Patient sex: F
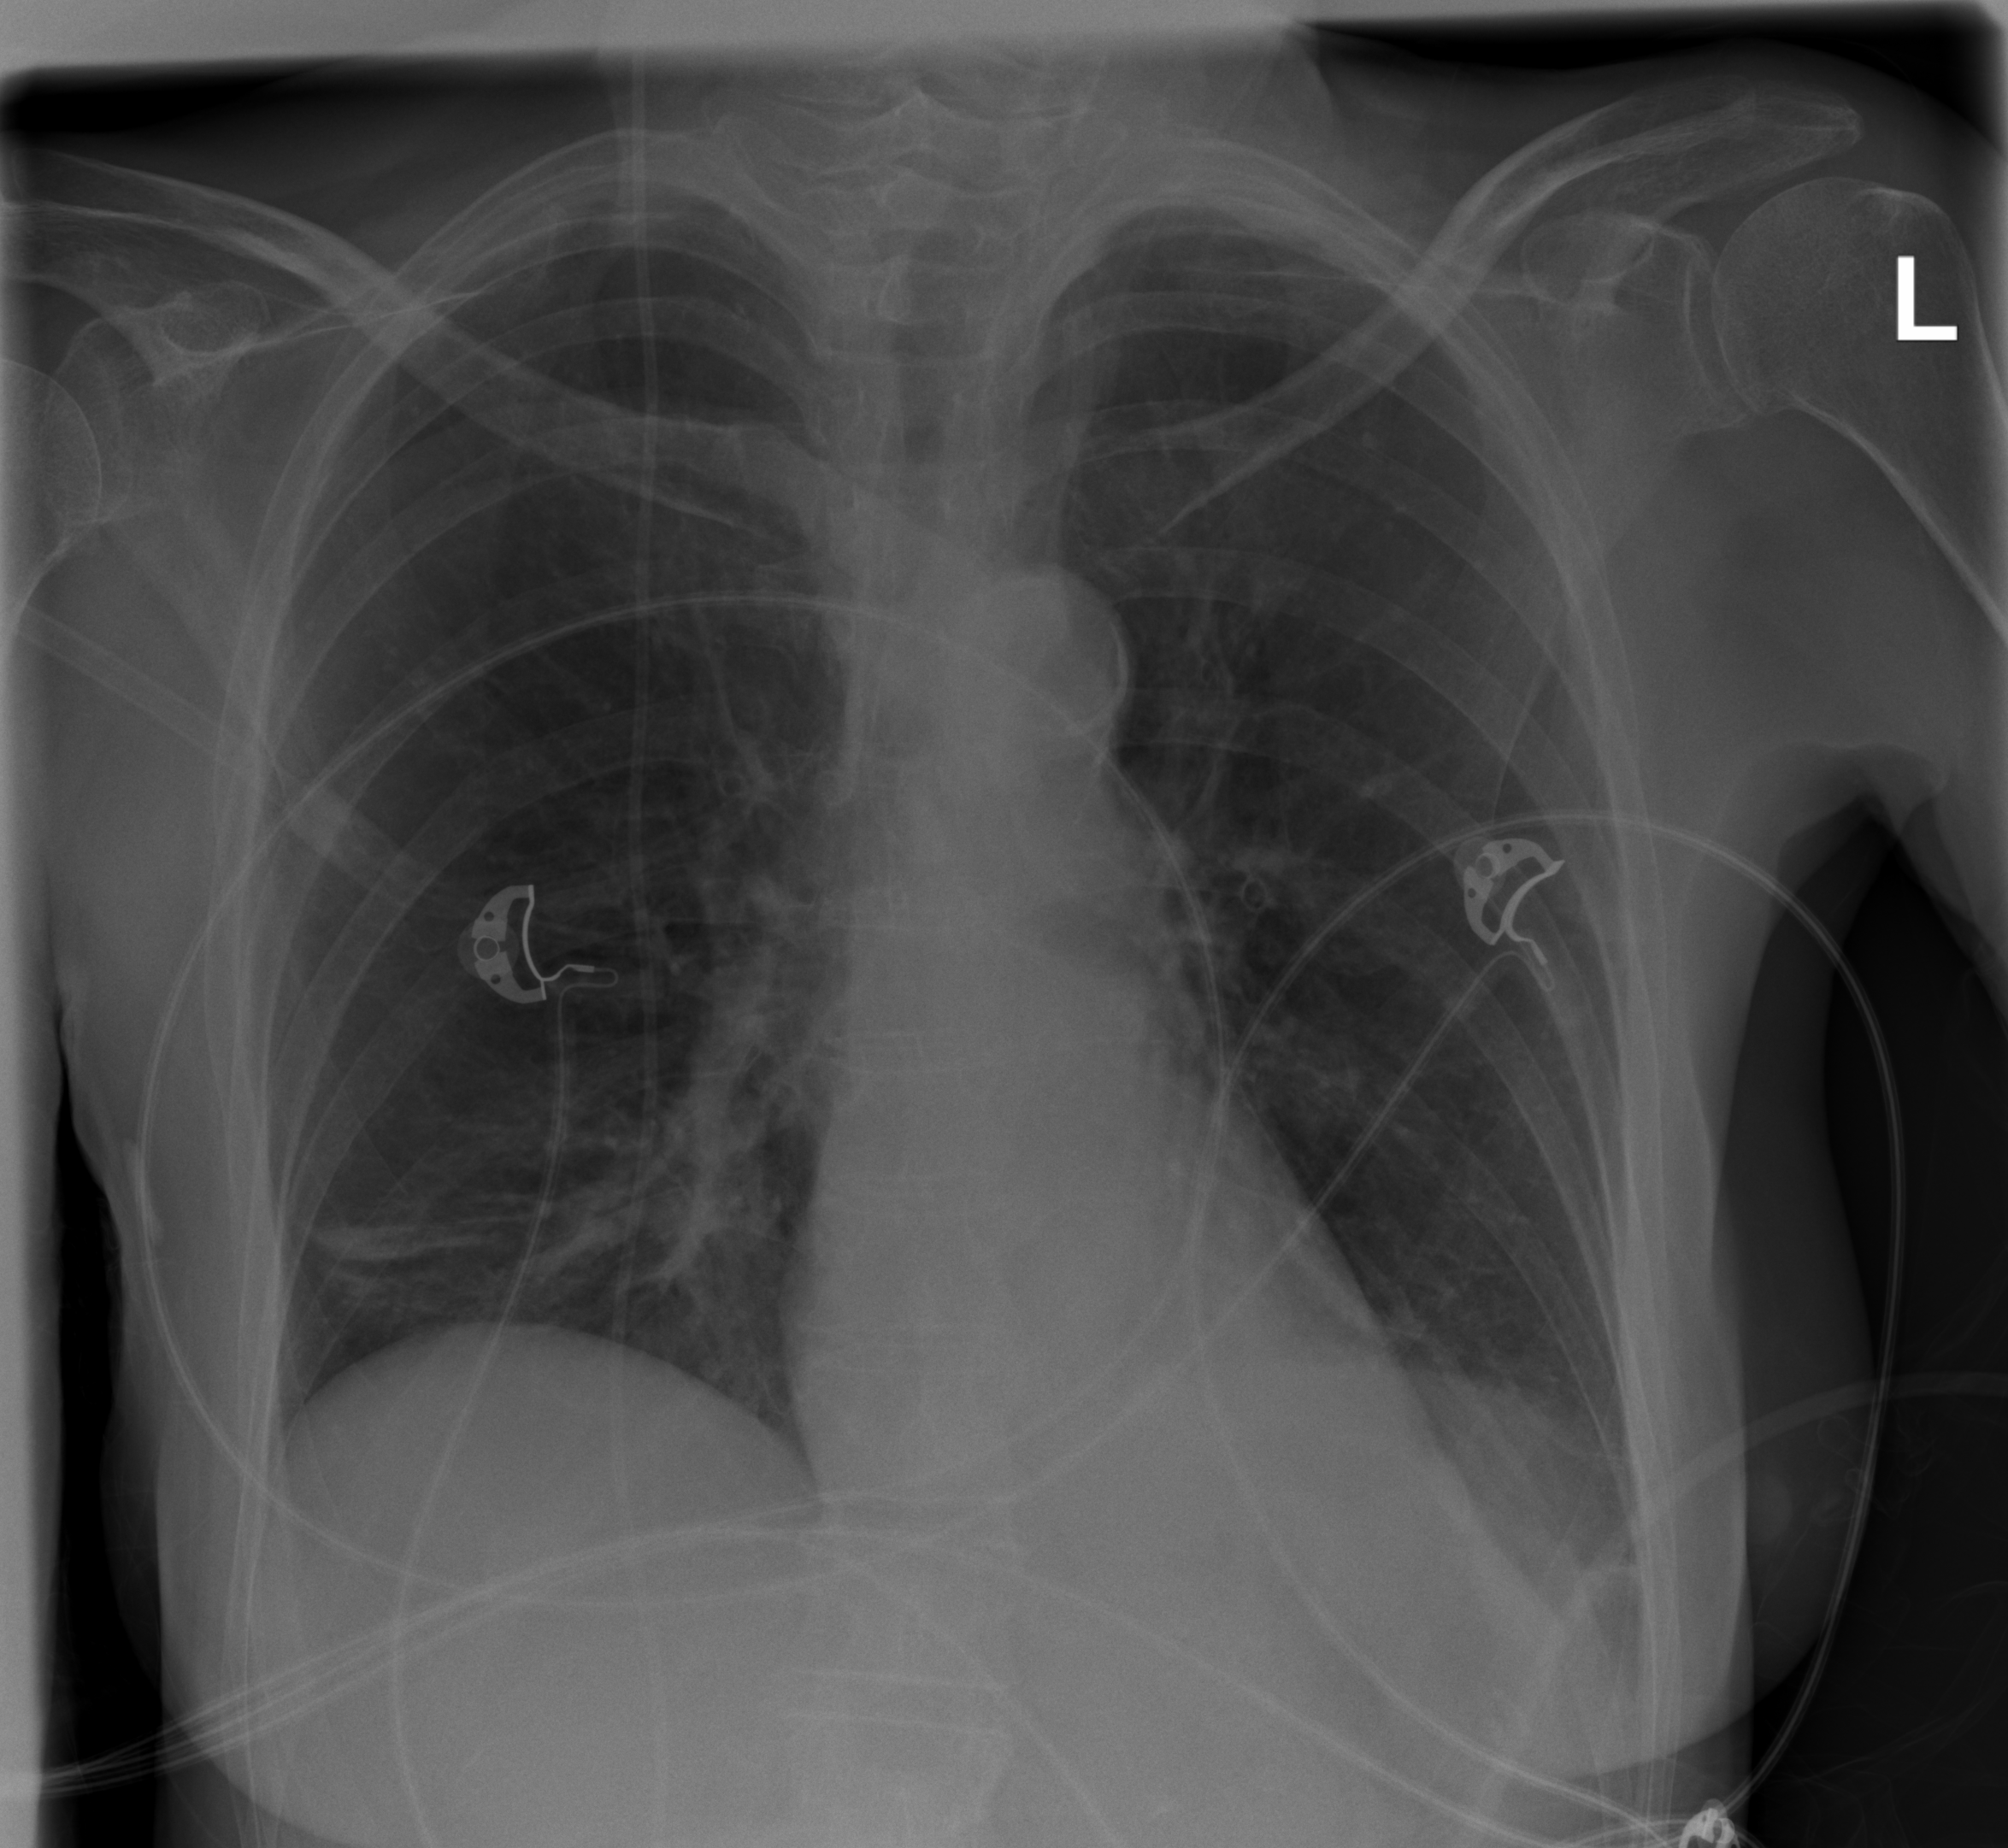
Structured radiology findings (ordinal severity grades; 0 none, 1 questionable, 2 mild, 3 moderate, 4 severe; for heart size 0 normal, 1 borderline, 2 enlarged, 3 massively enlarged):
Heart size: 0
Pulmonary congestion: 0
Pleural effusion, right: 0
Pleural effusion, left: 0
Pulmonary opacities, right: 0
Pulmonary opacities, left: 0
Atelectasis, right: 1
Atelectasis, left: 1